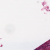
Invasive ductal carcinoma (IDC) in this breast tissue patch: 0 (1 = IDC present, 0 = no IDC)